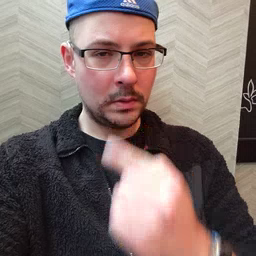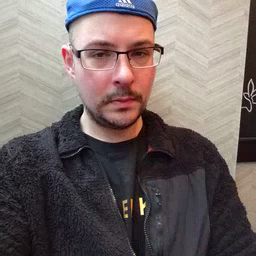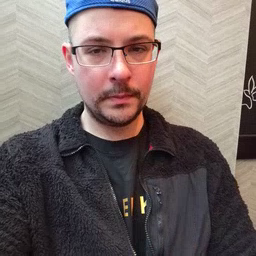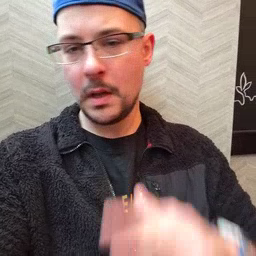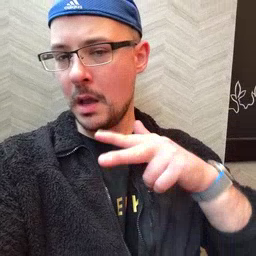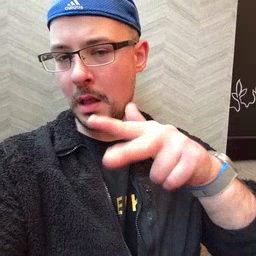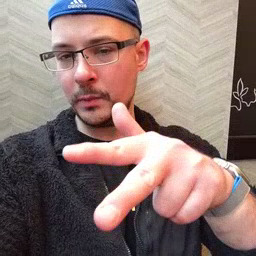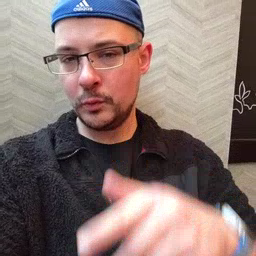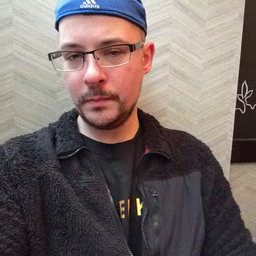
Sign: helicopter